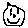
Label: smiley face